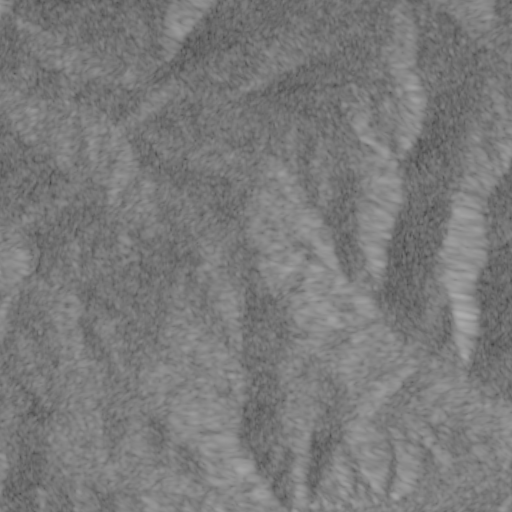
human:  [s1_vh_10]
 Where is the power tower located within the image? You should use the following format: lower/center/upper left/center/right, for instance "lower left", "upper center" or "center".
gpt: The power tower is located in the upper of the image.
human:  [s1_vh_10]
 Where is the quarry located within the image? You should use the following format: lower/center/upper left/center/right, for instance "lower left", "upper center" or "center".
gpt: There is no quarry in the image.

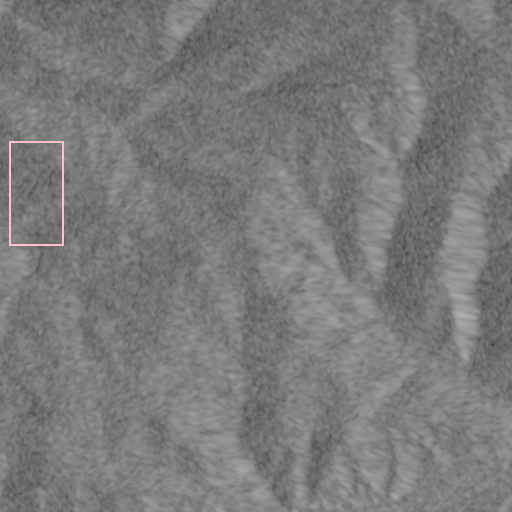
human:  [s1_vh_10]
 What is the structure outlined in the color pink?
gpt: There is no pink outline.
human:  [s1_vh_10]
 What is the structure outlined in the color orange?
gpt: There is no structure outlined in orange.